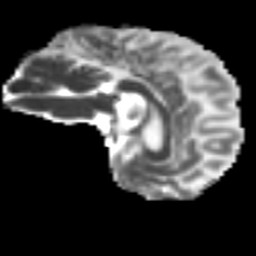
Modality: MD
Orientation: sagittal
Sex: female
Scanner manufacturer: ge
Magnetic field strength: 3 T
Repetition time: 7 s
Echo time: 0.08 s